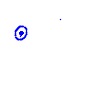
Particle: kaon